Question: I'm trying to build this button with an :after data URI as the background (the arrow):

I need to vertically center the arrow. See my <URL> but when the lines break and wrap the arrow must still be centered. Since I cannot use extra tags thus I cannot use my usual trick of:
'''
.container{position: relative;}
.innercontainer {
display: table;
position: absolute;
}
.text p {
display: table-cell;
vertical-align: middle;
}
'''
Here is my actual HTML:
'''
<a class="btn" href="#">GLOBAL SOURCING AND SUPPLY CHAIN MANAGEMENT</a>
'''
Here is my actual CSS
'''
.btn{
background-color: #bfd3ef;
display: block;
font-family: RobotoCondensed;
font-weight: bold;
padding: 15px 20px;
position:relative;
border-bottom: 5px solid #a3c0e4!important;
max-width: 300px;
line-height: 22px;
letter-spacing: .06em;
text-transform: uppercase;
}
.btn:after{
content: '';
position: absolute;
display: block; background:url(data:image/png;base64,iVBORw0KGgoAAAANSUhEUgAAAAsAAAAWCAYAAAAW5GZjAAAAGXRFWHRTb2Z0d2FyZQBBZG9iZSBJbWFnZVJlYWR5ccllPAAAAKFJREFUeNpi/P//PwOxgBGbYsawZQegzAv/V0UVEFKMLLgQqCEBxGDCYeNFJHY8UPMCsCEMoUsNgDTIWn4CTl4IUvwAyJAnxoMgZwQA8Uci1C7E5cELQEof3ZO4PKiPLTRYcCg+SHQ4kxSDpCqGRzcQw53BAFKMBSODBTBxXIovYNMAkjAA4g//CYMFIDcTHd0kmUyym4kODZLCmaQYBAgwABskKz4QKS4hAAAAAElFTkSuQmCC);
right: 28px;
width: 11px;
height: 11px;
overflow: hidden;
}
'''
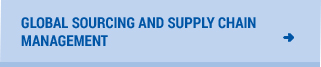
Answer: You can adjust the 'top, left' positions a bit to get the desired outcome
<URL>